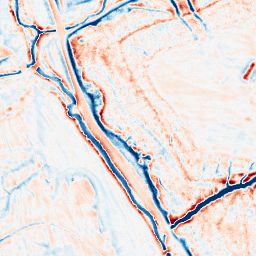
Category: edge_preserving
Decomposition family: bilateral
Decomposition parameters: d: 15
sigma_color: 75
sigma_space: 75
Upsampling method: quadratic
Upsampling parameters: scale: 8
Upsampling scale: 8